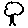
Label: tree